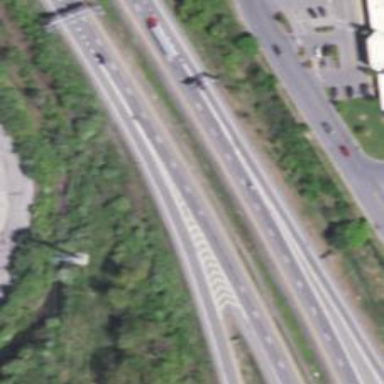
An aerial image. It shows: Asphalt motorway.